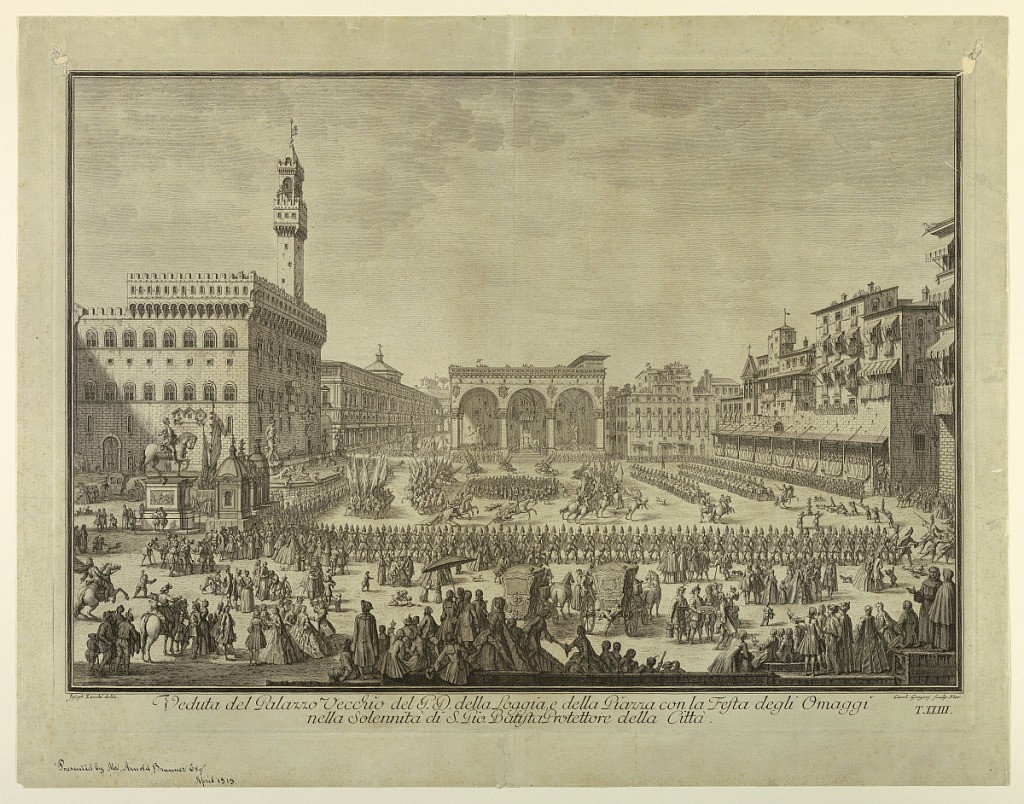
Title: View of Palazzio Vecchio, Loggia, and Pizza on Occation of Fête in homage to St. John the Baptist, Plate 23 from "Scelta di XXIV Vedute delle principali contrade, piazze, chiese, e palazzi della Città di Firenze"
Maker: Carlo Gregori, Italian, 1719 - 1759
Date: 1744
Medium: Engraving on paper
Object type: Print
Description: View of the Piazza, with the Loggia at center, and Palazzo Vecchio, left. Spectators in stand, right, and in foreground, observe parade of troops in the square. Title in margin below: "VEDUTA DEL PALAZZO VECCHIO DEL G. D. DELLA LOGGIA, E DELLA PIAZZA CON LA FESTA DEGLI OMAGGI NELLA SOLENNITÀ DI S. GIO. BATISTA PROTETTORA DELLA CITTÀ." At lower right: "Carol Gregorj Sculp. Flor."; at lower left: "Joseph Zocchi delin."